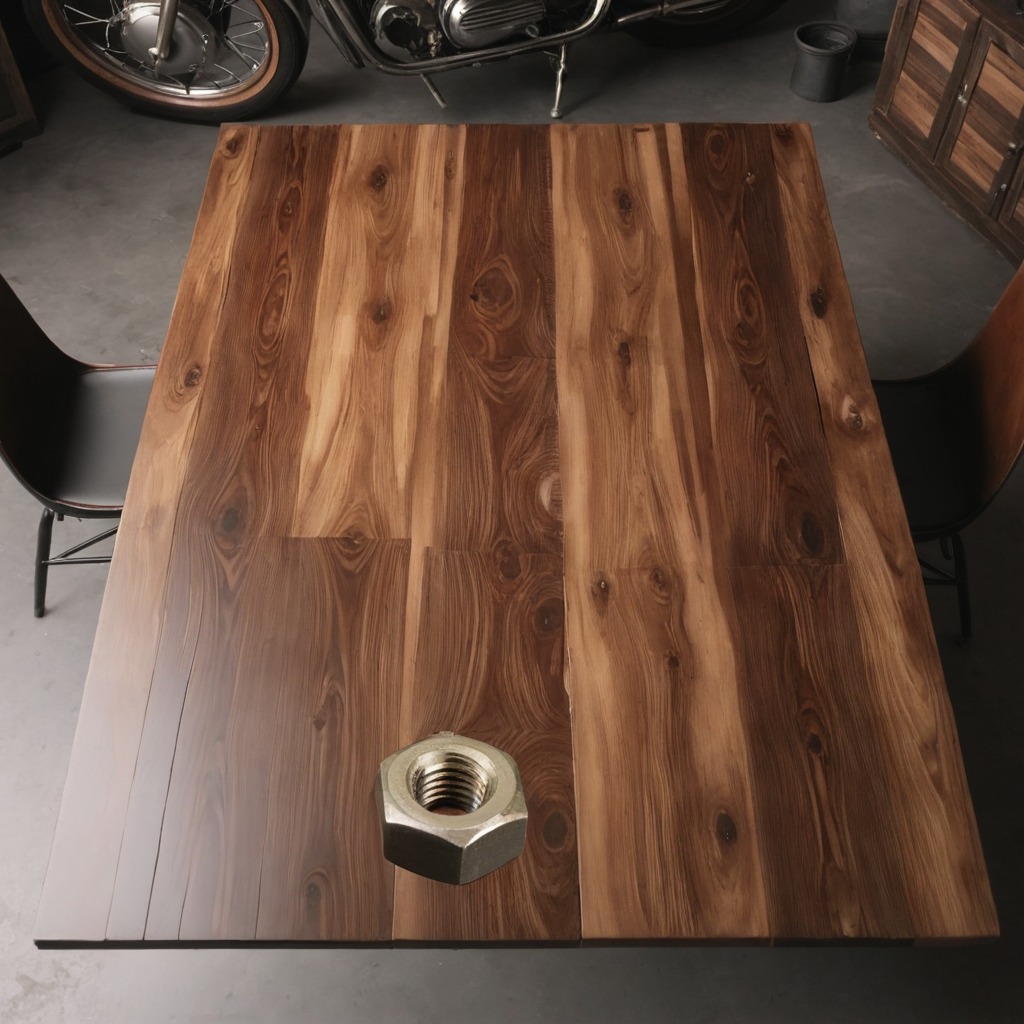
A metal nut is lying on the oil-spilled wooden table in a vintage motorcycle garage.